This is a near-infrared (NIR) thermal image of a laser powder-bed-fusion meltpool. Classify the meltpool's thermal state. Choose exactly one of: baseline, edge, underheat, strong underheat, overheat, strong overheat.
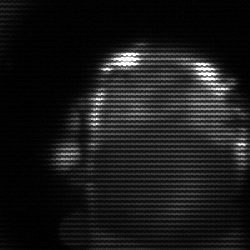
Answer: baseline